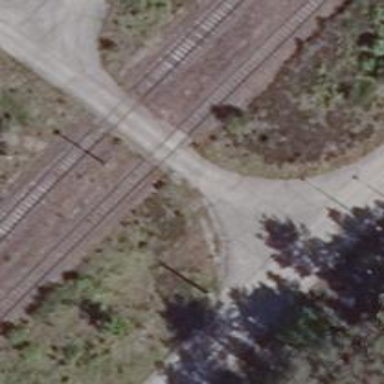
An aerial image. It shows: Level crossing along the railway.